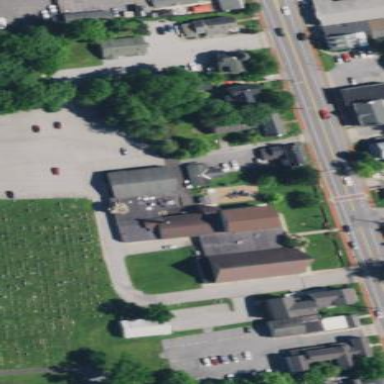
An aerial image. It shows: Building serving as place of worship.